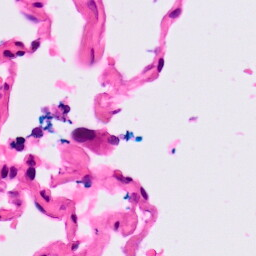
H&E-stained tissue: Lung